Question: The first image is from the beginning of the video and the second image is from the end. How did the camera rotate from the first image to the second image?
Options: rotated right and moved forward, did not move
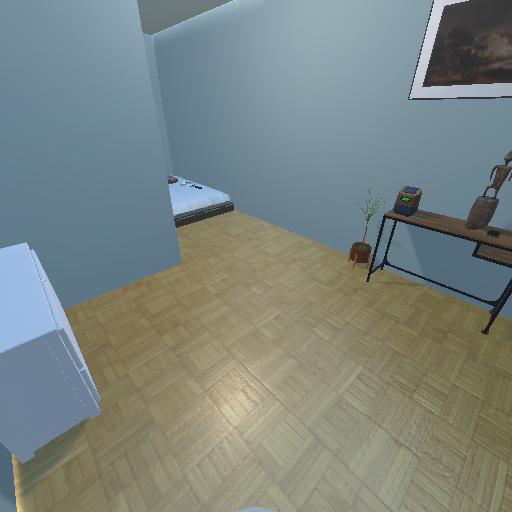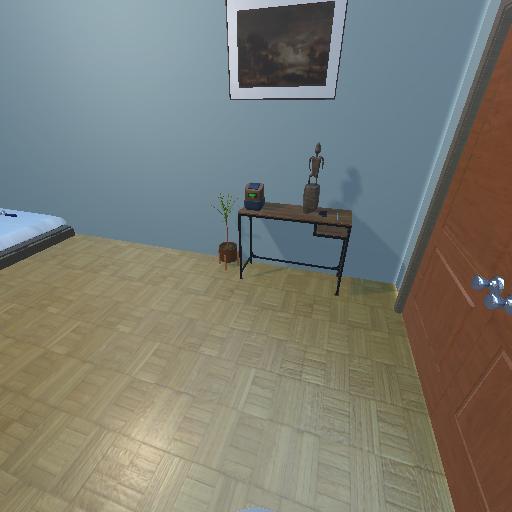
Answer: rotated right and moved forward